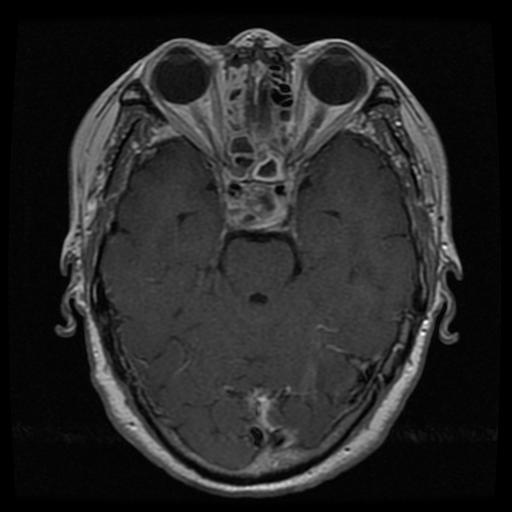
Label: pituitary